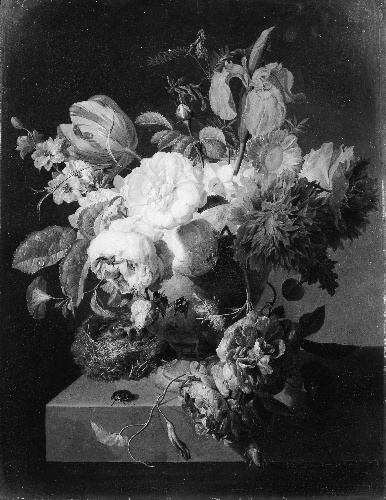
Title: Flowers in a Stone Vase
Artist: Peter Faes
Artist bio: Flemish, 1750–1814
Date: 1786
Object type: Painting
Classification: Paintings
Medium: Oil on wood
Dimensions: 19 1/2 x 15 1/8 in. (49.5 x 38.4 cm)
Department: European Paintings
Credit line: Bequest of Catherine D. Wentworth, 1948
Accession year: 1948
Repository: Metropolitan Museum of Art, New York, NY
Tags: Flowers|Still Life